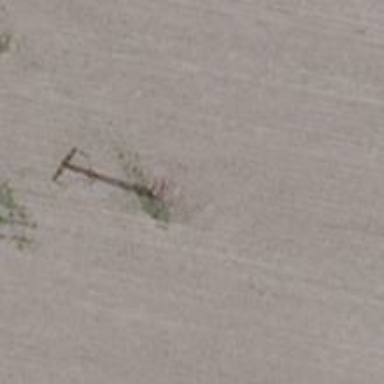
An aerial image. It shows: Power pole.